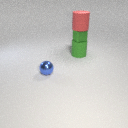
large red rubber cylinder above large green rubber cylinder